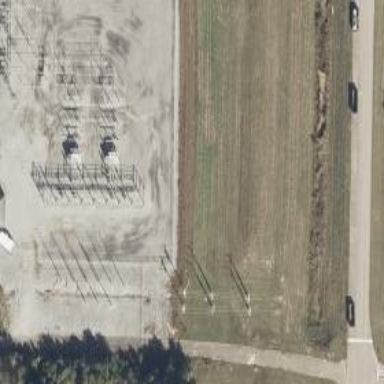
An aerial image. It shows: There is distribution substation enclosed by fence.